Field crop: maize
Growth stage: 2
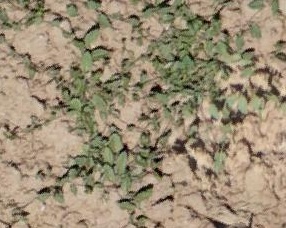
Species: convolvulus